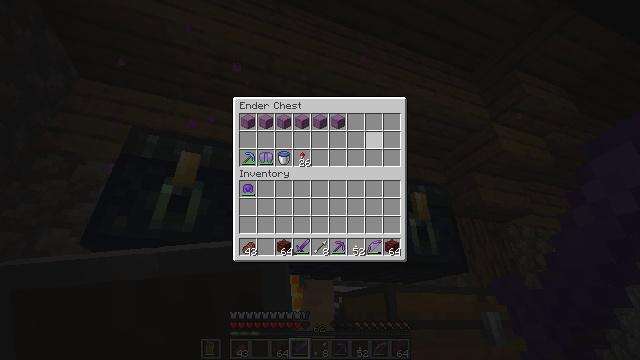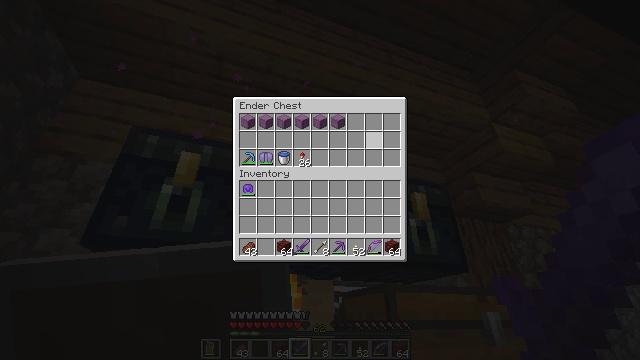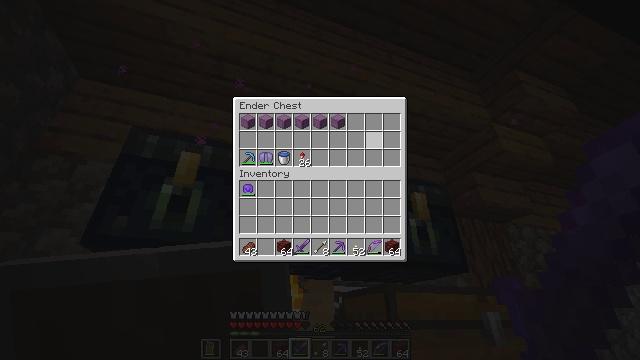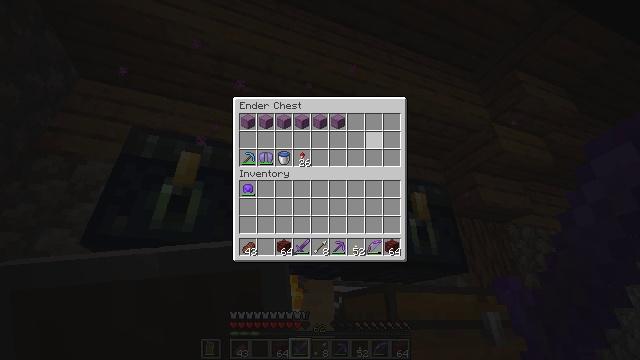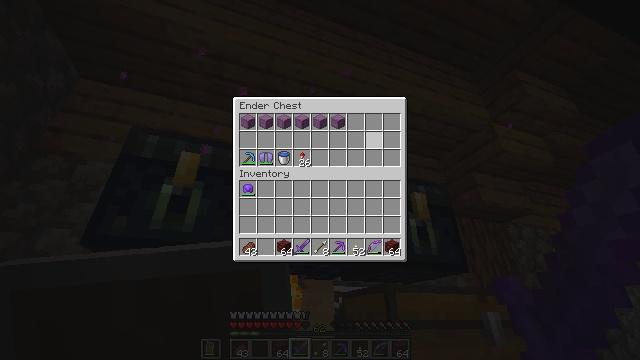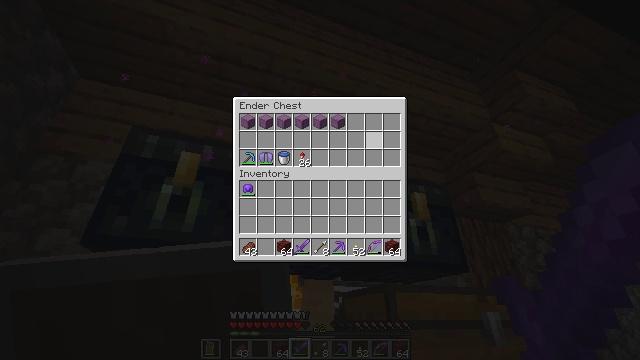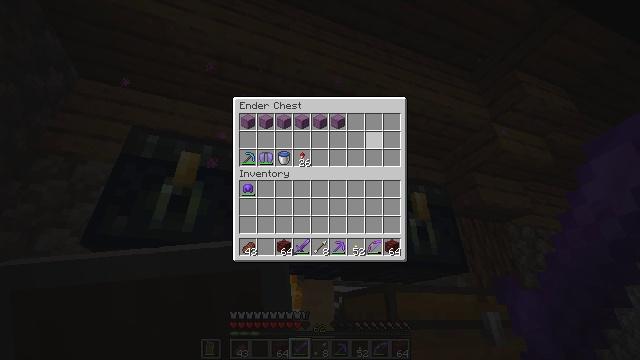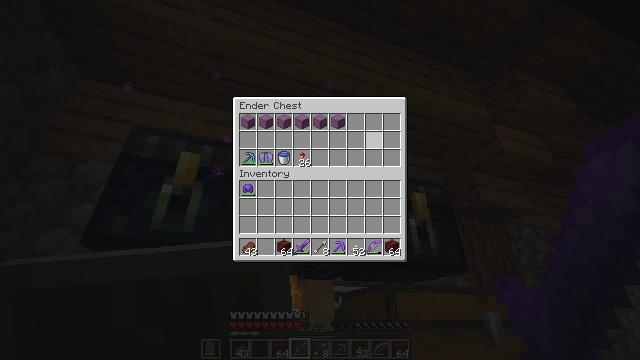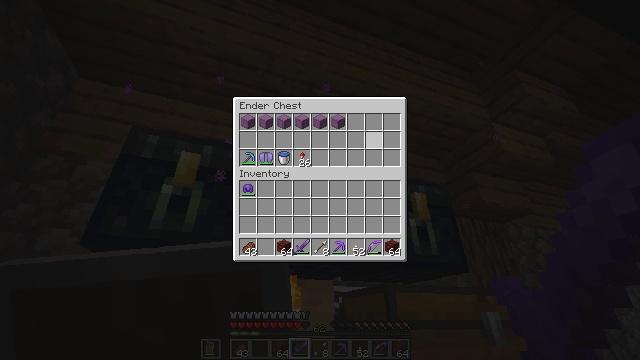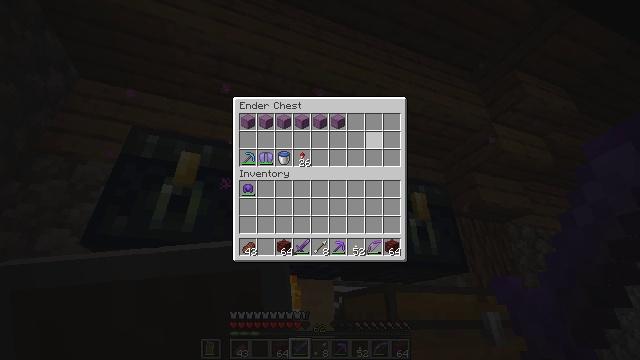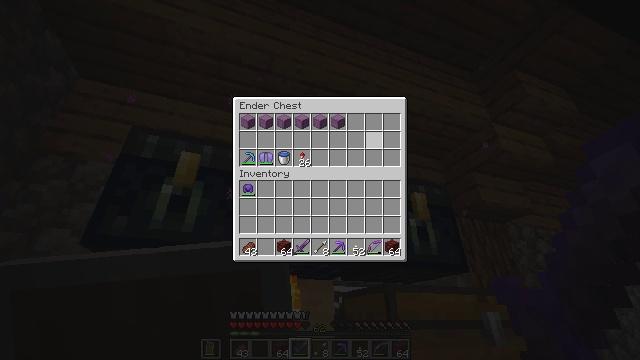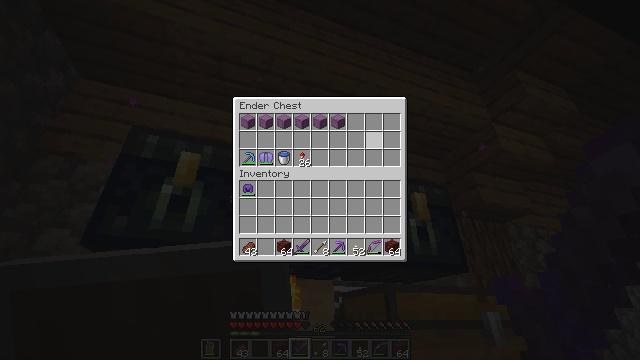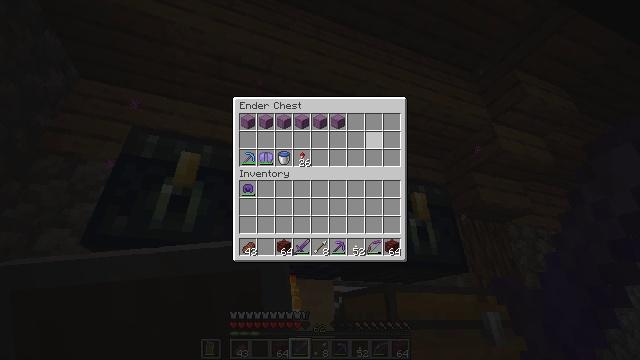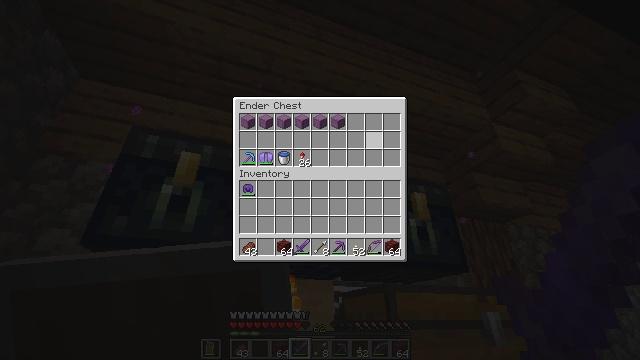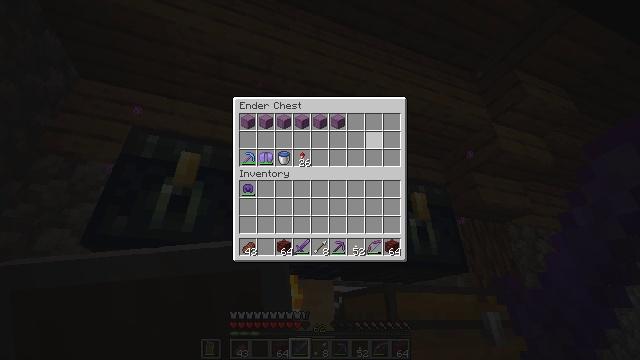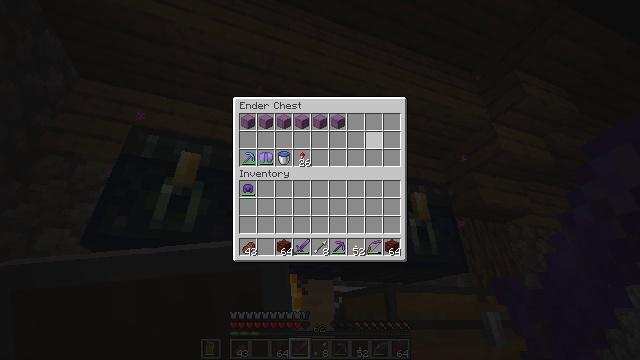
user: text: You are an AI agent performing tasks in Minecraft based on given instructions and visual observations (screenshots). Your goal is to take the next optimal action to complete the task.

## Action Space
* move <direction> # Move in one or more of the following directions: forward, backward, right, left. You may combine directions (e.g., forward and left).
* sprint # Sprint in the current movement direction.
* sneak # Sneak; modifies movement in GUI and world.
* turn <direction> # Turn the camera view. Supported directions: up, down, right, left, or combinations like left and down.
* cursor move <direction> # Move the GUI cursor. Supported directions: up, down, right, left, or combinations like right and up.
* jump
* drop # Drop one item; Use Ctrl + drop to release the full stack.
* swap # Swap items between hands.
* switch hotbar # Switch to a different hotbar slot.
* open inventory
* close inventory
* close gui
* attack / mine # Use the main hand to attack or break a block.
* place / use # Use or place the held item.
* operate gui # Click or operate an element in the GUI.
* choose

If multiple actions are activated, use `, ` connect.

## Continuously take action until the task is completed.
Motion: motion action
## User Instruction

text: Left click on the ender chest to mine.
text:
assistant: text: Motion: no_op
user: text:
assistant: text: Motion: no_op
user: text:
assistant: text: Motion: no_op
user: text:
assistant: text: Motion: no_op
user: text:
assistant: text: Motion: no_op
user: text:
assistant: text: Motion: no_op
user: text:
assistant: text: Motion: no_op
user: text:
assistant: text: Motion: no_op
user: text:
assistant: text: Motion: no_op
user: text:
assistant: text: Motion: no_op
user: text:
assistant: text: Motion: no_op
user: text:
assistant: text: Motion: no_op
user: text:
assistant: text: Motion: no_op
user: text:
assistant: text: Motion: no_op
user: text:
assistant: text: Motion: no_op
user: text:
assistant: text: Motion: no_op
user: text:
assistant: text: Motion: no_op
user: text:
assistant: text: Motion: no_op
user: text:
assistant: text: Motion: no_op
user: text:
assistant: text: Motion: no_op
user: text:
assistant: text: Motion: no_op
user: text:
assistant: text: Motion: no_op
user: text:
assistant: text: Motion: no_op
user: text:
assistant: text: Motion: no_op
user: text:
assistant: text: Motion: no_op
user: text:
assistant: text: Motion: no_op
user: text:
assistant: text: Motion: no_op
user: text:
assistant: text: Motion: no_op
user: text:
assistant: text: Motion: move back
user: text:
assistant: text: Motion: move back